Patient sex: F
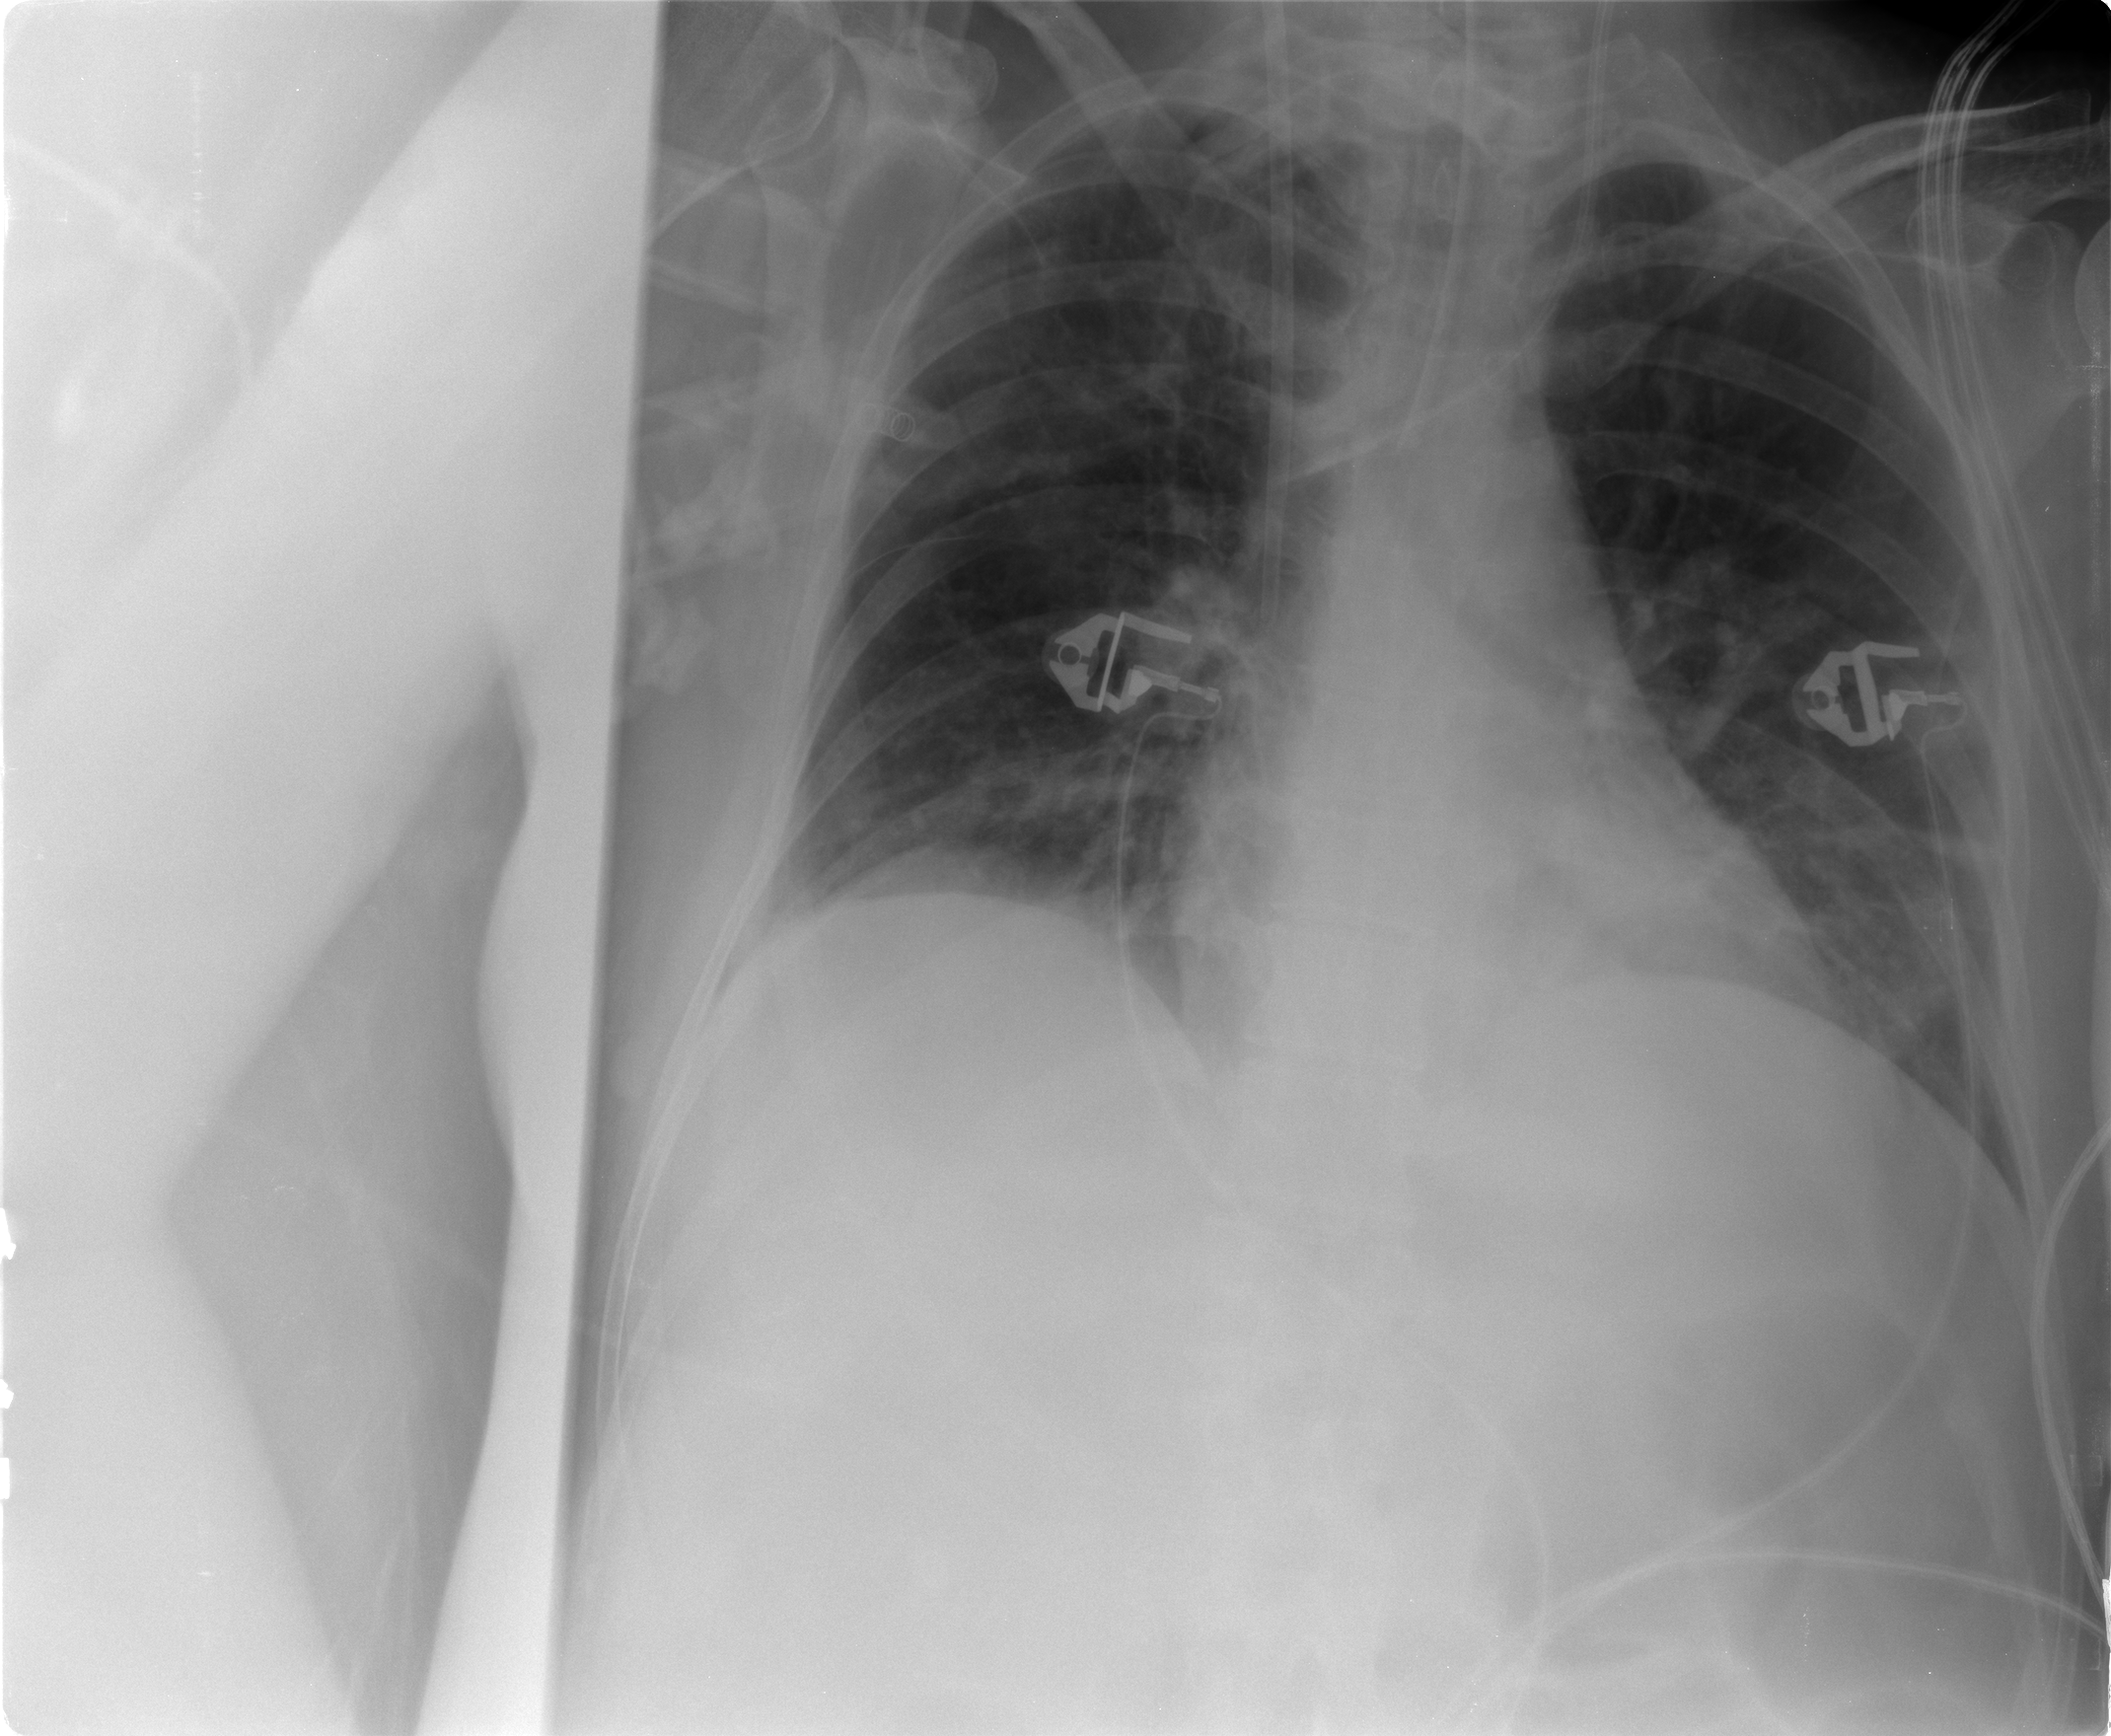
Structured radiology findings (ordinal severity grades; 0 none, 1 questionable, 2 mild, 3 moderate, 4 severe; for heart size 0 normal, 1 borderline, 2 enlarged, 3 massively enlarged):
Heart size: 0
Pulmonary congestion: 0
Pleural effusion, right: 0
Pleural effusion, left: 0
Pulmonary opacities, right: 1
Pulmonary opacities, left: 2
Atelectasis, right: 2
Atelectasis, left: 2